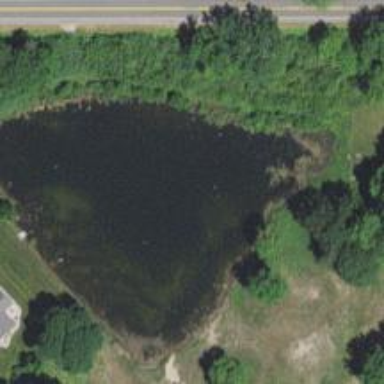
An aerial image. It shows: Serene pond surrounded by nature.